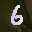
Label: 6